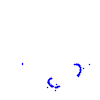
Particle: kaon